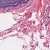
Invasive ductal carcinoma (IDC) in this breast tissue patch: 0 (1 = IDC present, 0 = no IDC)